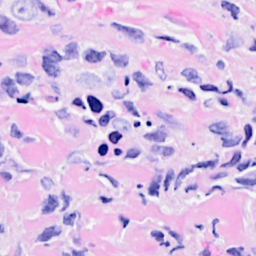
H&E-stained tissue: Breast